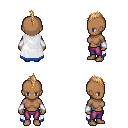
a pixel art fantasy rpg character, female body template, human, dark skin, white trimmed cape, magenta pants, light blonde mohawk hairstyle, white cloth bracers, four views (front, back, left, right), 2x2 character sprite sheet, small pixel art, hard edges, no anti-aliasing